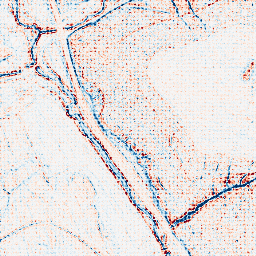
Category: edge_preserving
Decomposition family: bilateral
Decomposition parameters: d: 5
sigma_color: 25
sigma_space: 150
Upsampling method: sinc_blackman
Upsampling parameters: scale: 4
kernel_size: 4
Upsampling scale: 4